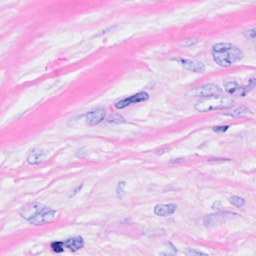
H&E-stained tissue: Breast